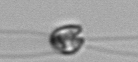
Label: flagellate_morphotype1